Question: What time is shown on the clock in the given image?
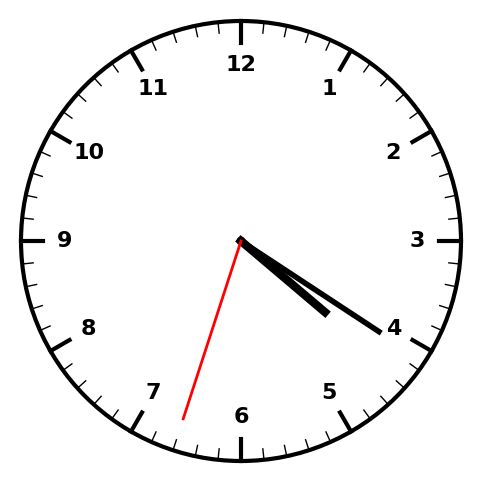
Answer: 04:20:33